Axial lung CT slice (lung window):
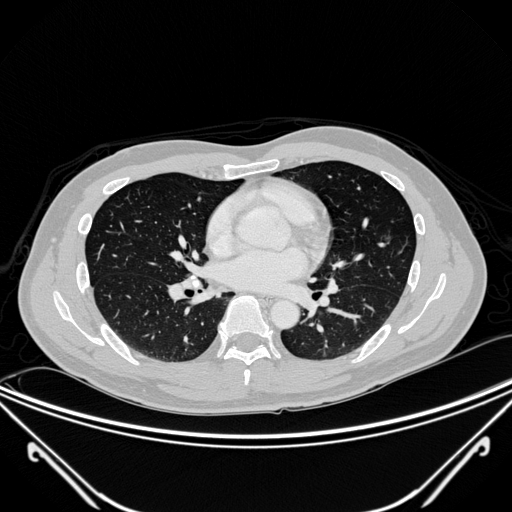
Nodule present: no